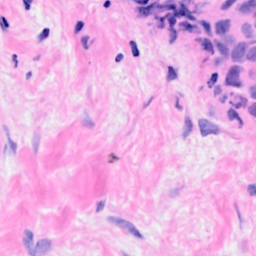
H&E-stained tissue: Breast